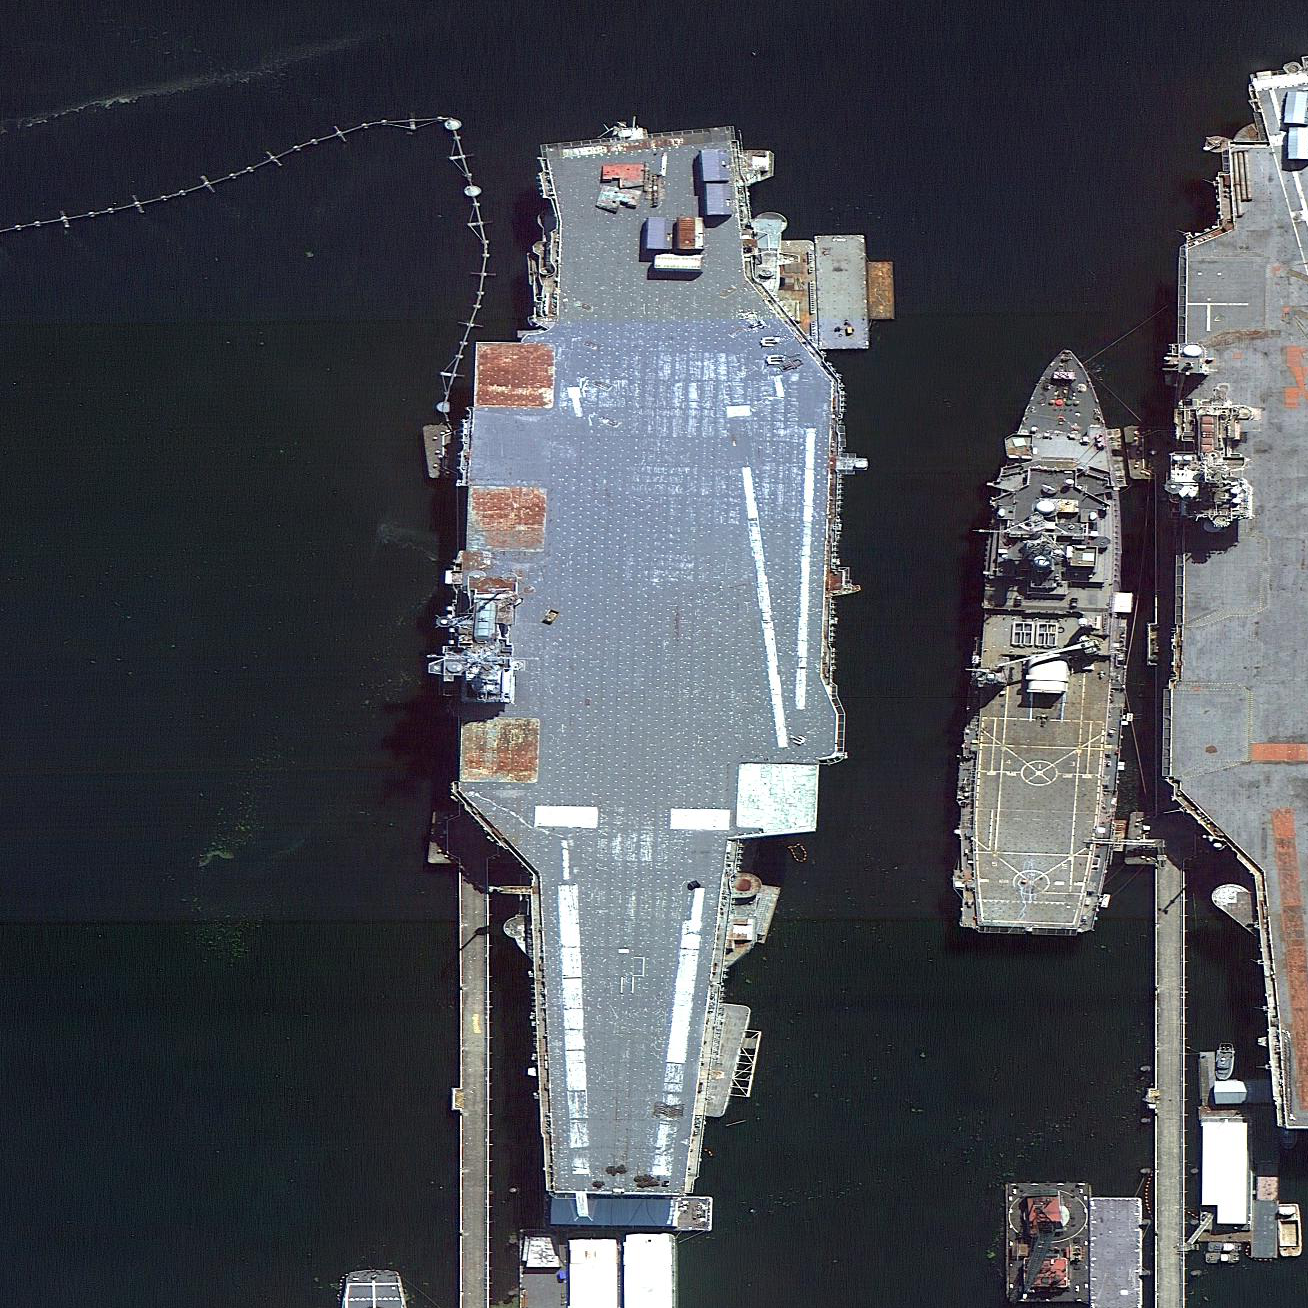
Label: aircraft_carrier